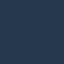
Land use / land cover class: SeaLake